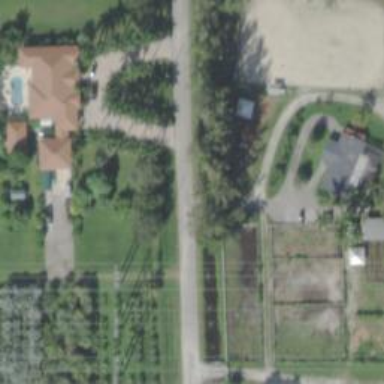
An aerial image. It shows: Driveway.